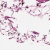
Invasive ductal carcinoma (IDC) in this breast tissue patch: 0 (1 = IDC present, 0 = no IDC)